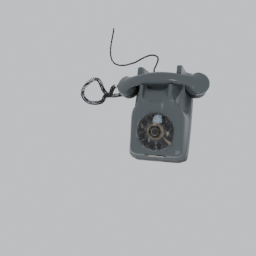
Label: electronics